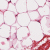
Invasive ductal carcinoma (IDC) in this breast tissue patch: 0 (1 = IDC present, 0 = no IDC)